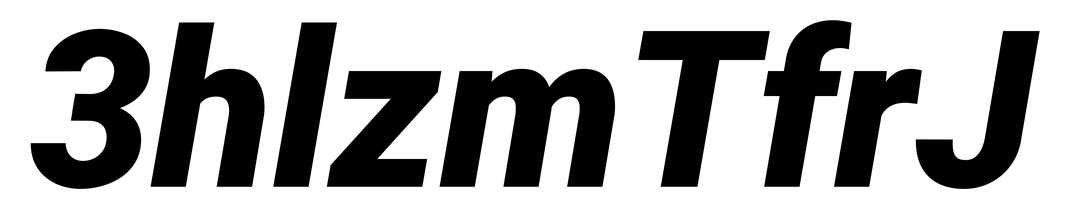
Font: Roboto-Italic_Black_Italic